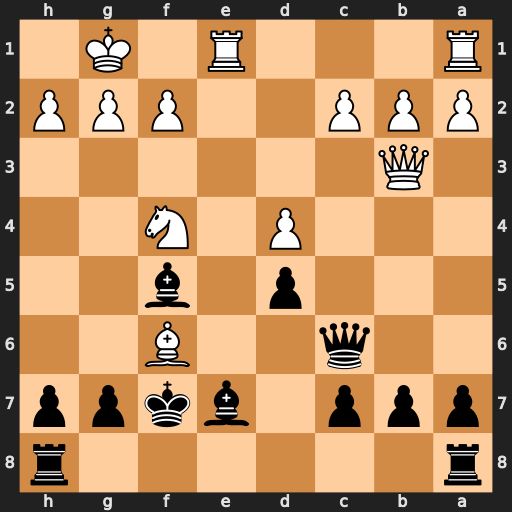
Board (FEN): r6r/ppp1bkpp/2q2B2/3p1b2/3P1N2/1Q6/PPP2PPP/R3R1K1
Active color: b
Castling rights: -
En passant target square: -
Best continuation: Bxf6 Qxd5+ Qxd5